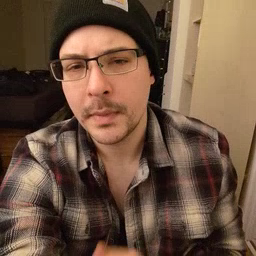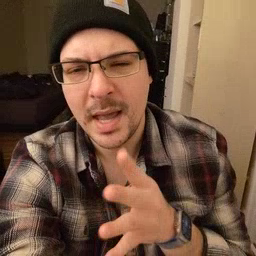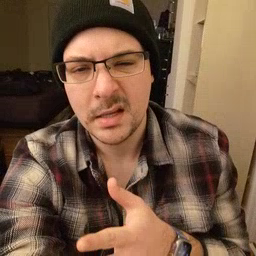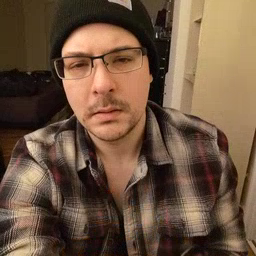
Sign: hate